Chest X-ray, AP view. Patient: 9 years old, sex M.
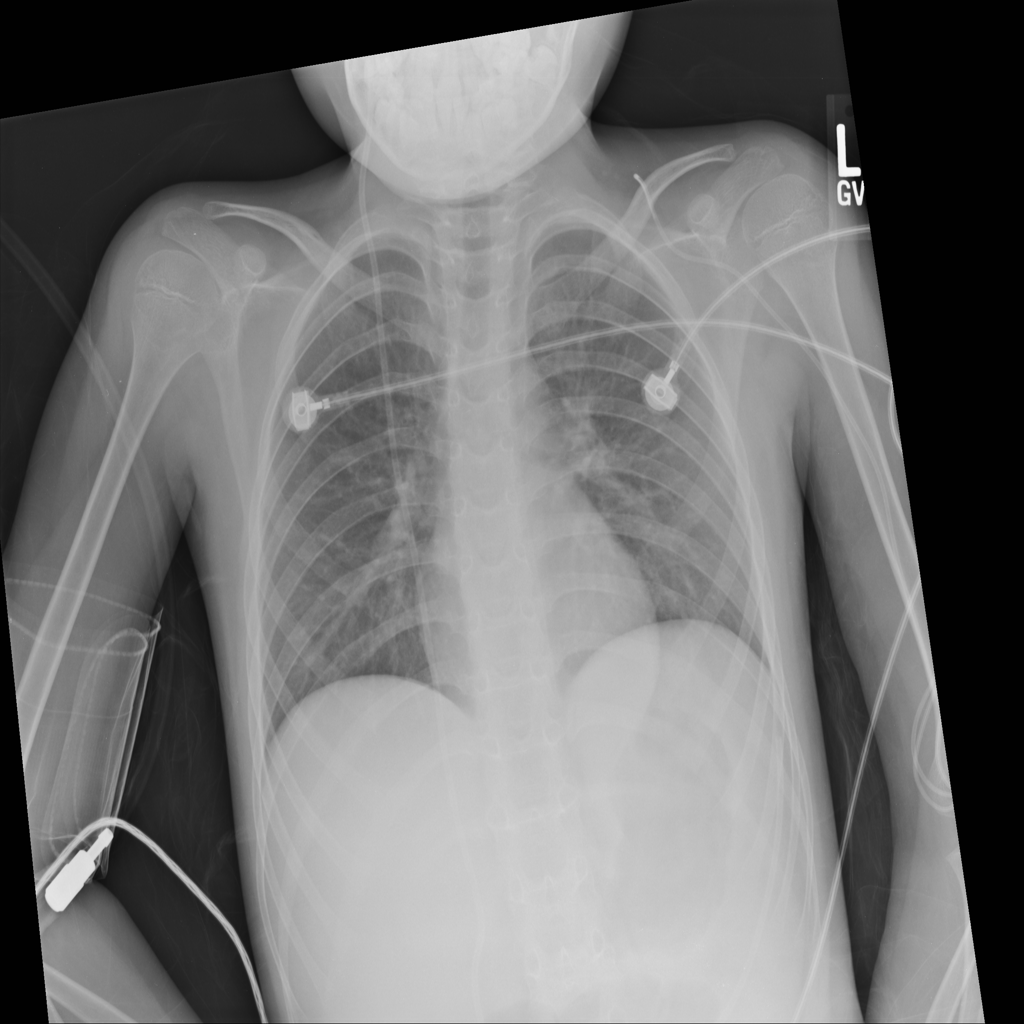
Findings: No Finding